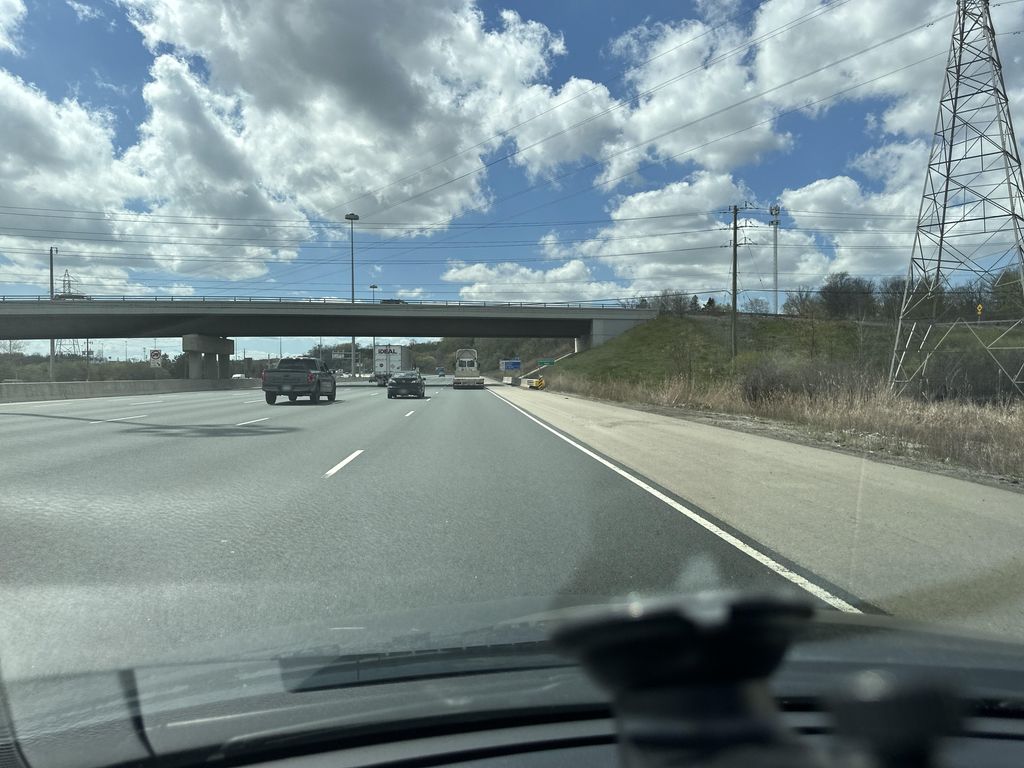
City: kitchener-waterloo